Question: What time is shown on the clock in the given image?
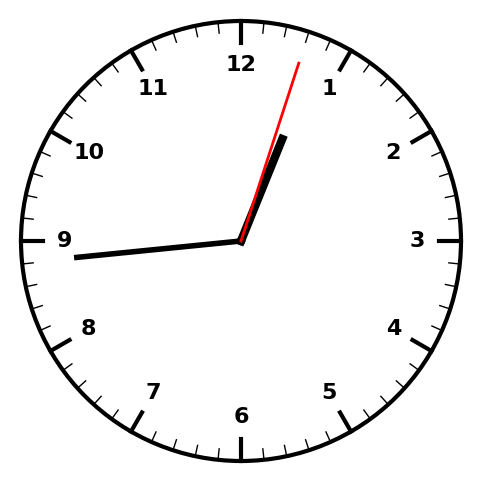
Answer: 12:44:03